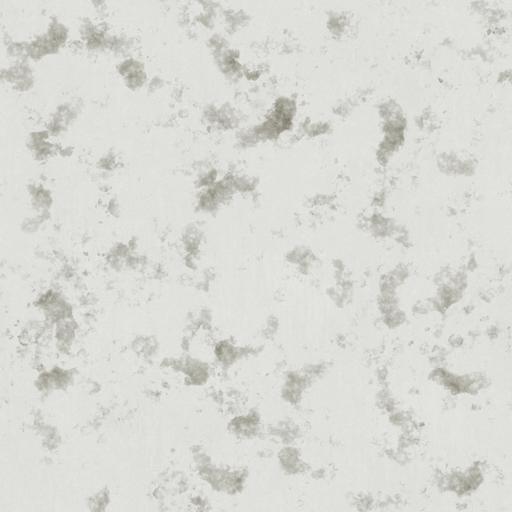
Tags: mould wallpaper woodchip